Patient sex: M
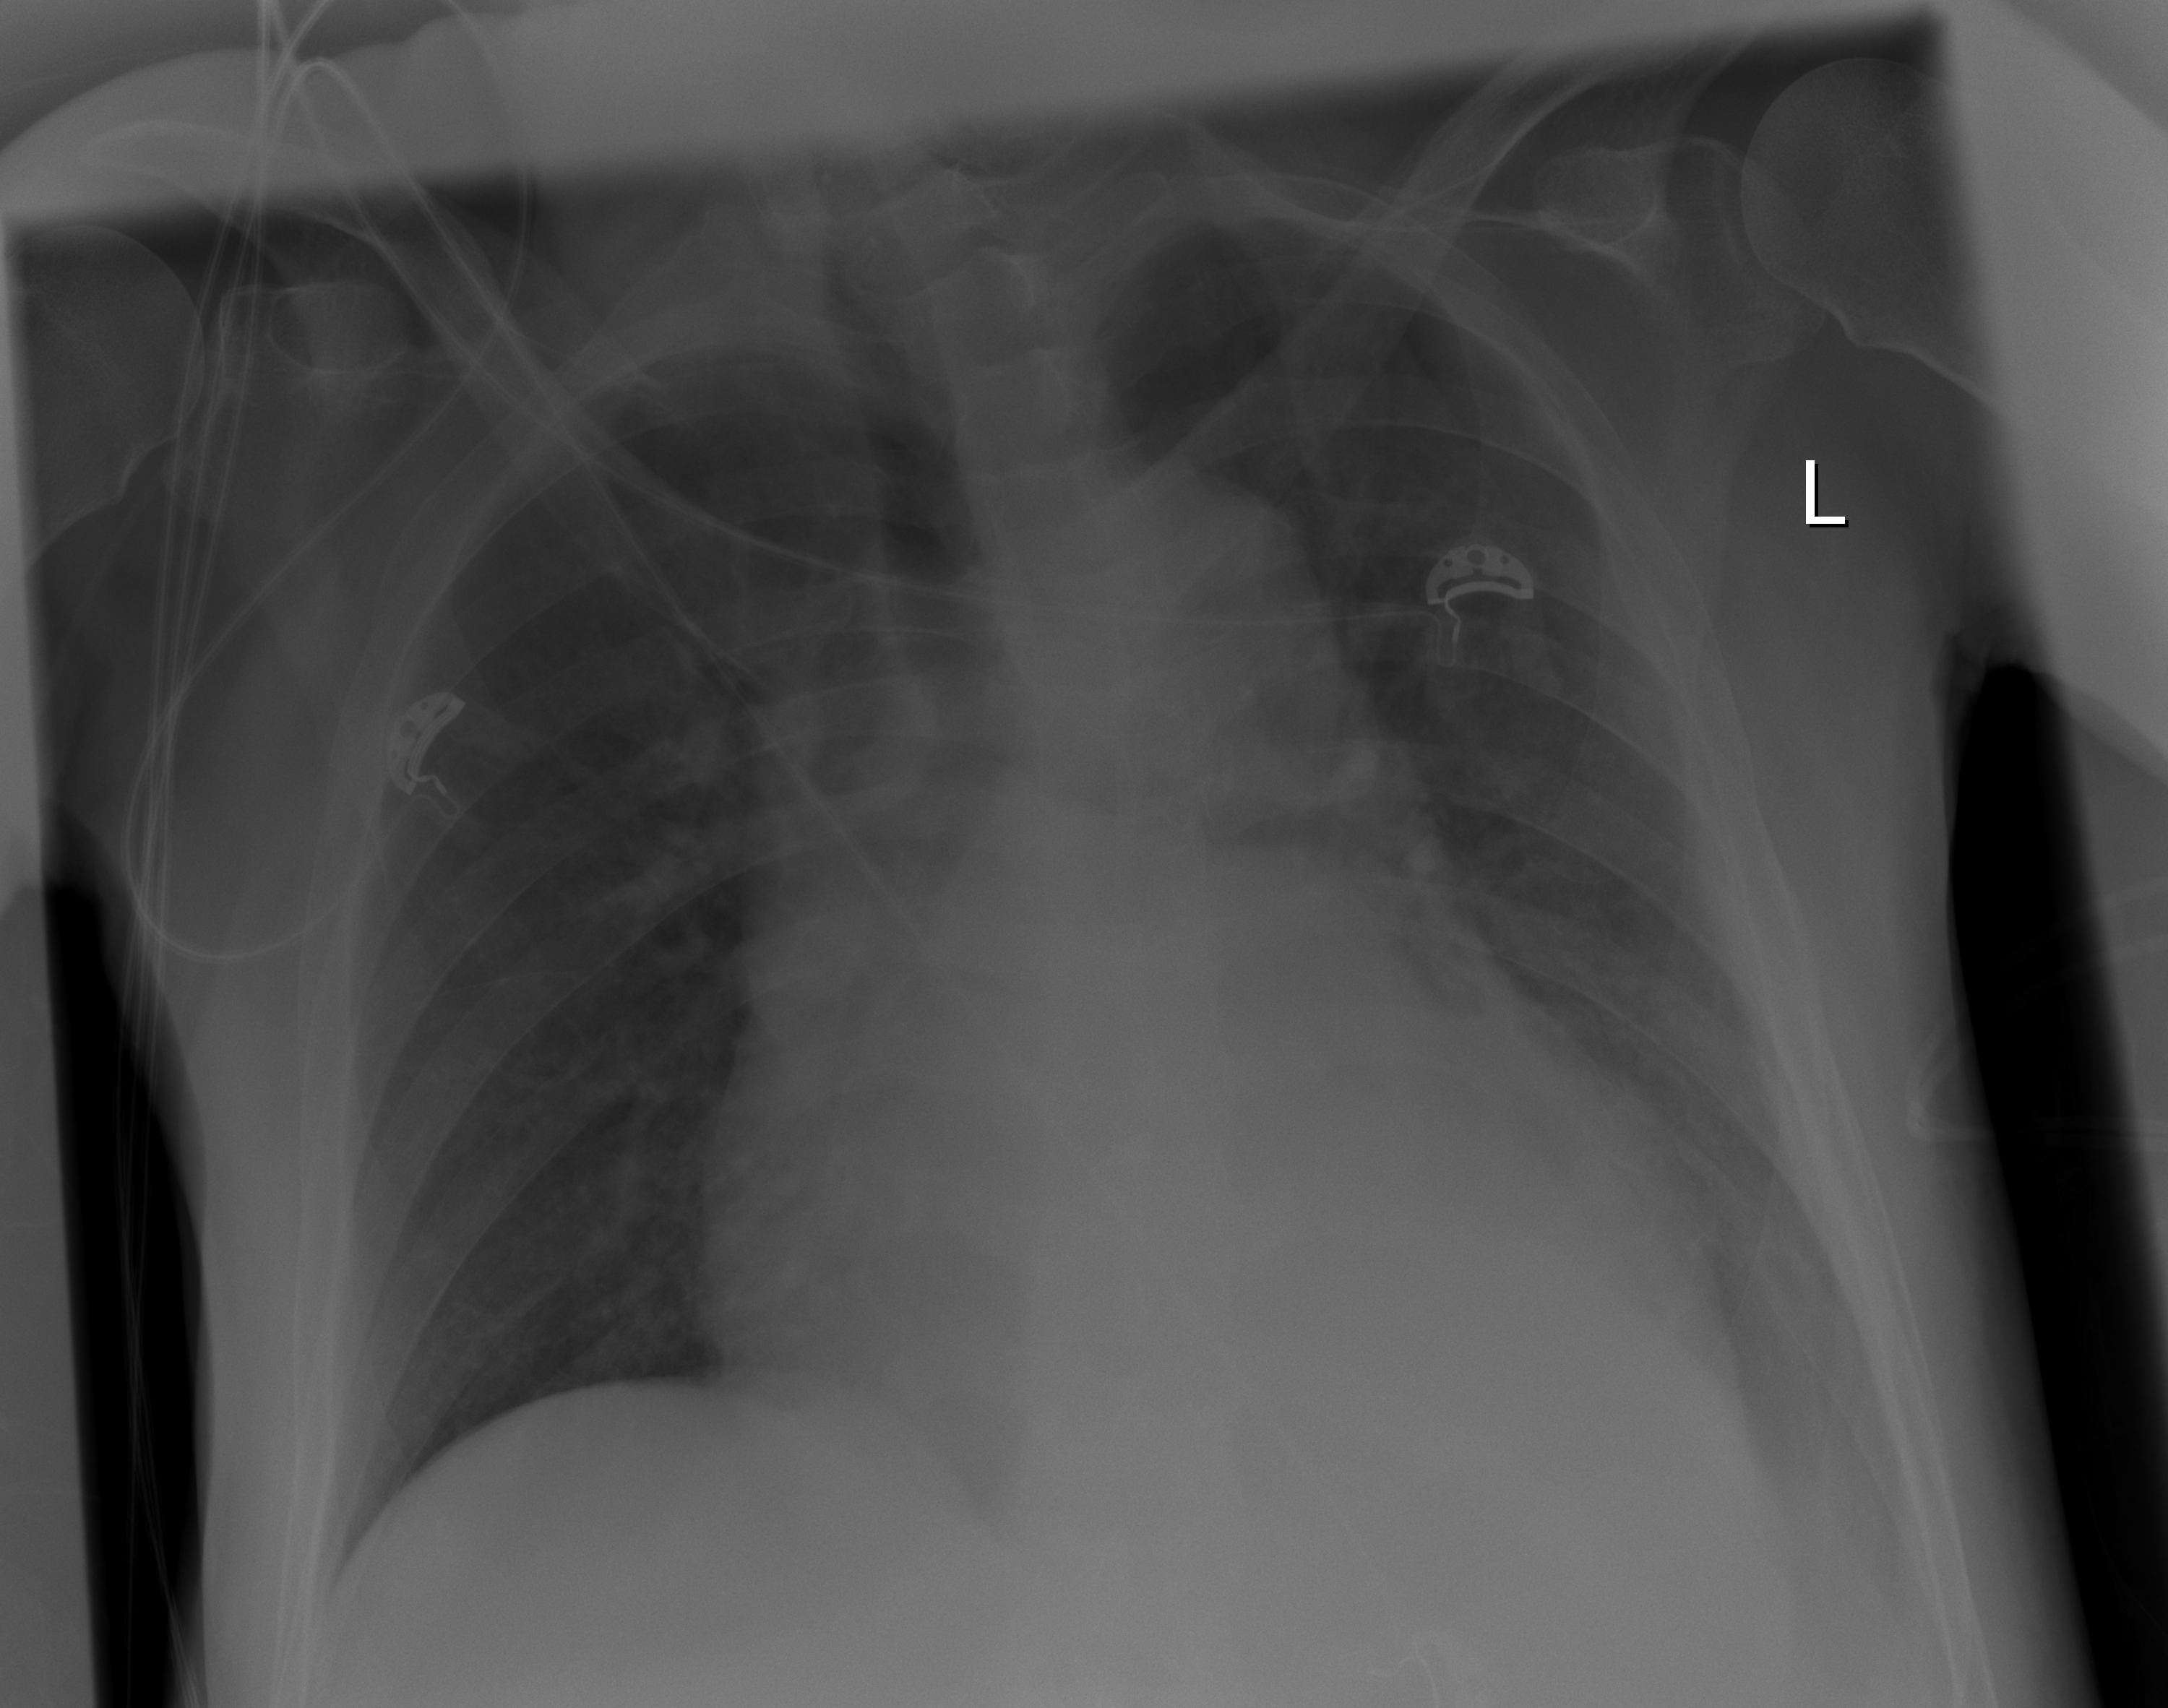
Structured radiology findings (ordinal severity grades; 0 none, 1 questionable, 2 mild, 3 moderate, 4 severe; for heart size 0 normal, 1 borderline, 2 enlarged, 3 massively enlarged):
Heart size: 2
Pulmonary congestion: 2
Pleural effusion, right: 0
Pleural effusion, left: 2
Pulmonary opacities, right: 0
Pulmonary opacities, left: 0
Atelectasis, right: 0
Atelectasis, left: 2